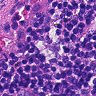
Metastatic tissue present: no